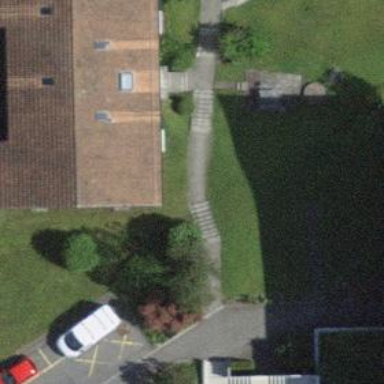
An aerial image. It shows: Steps with asphalt surface.